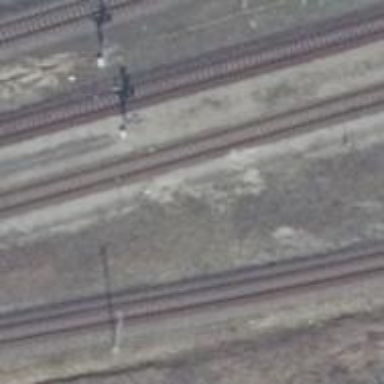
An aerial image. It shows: Railway signal.